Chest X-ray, PA view. Patient: 40 years old, sex F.
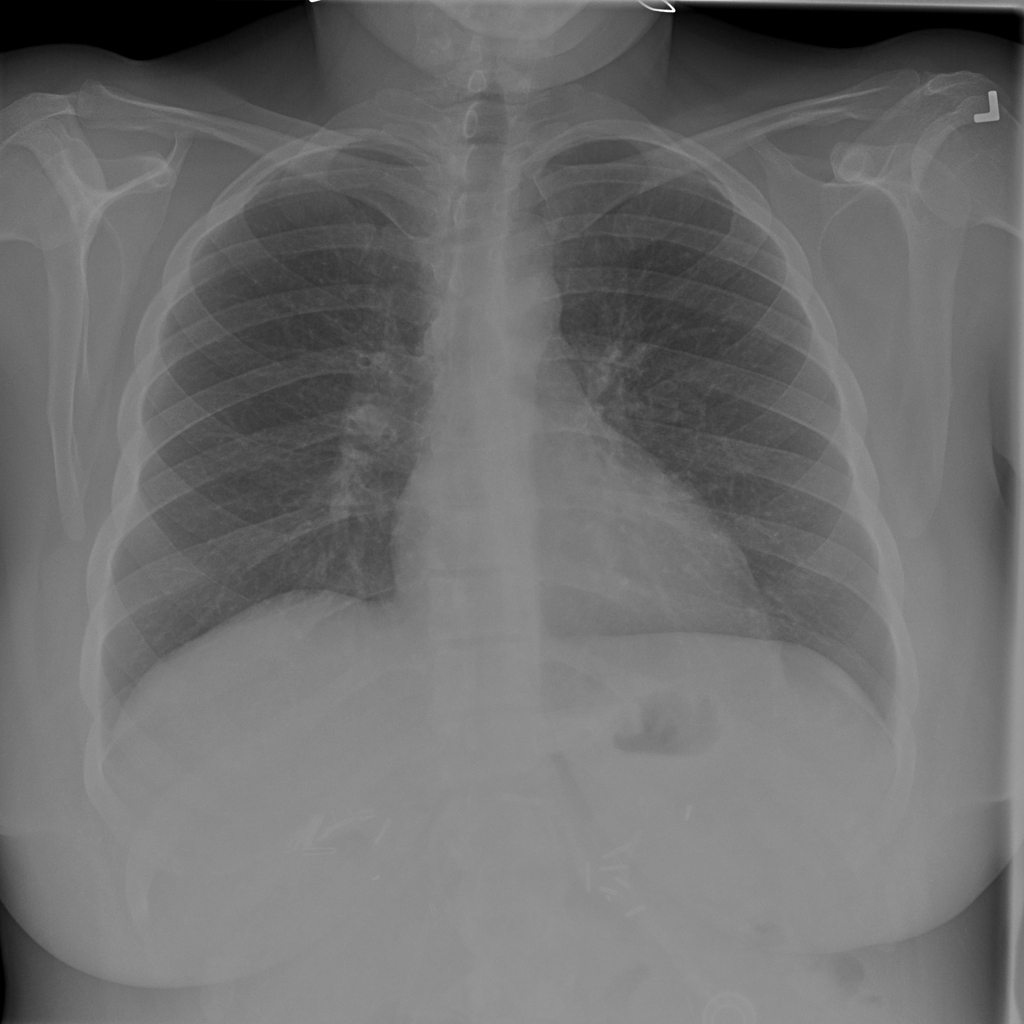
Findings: No Finding